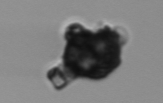
Label: Delphineis